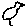
Label: bird